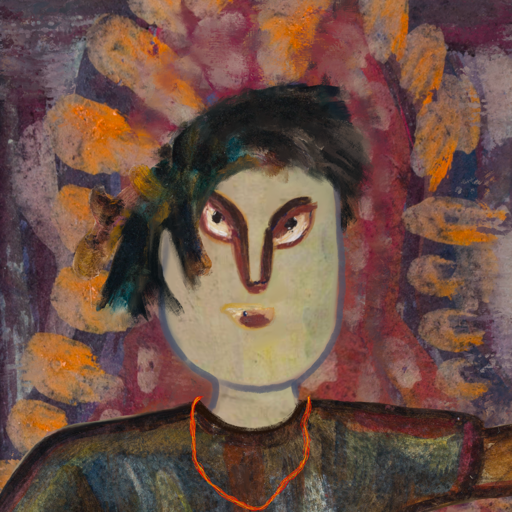
Background: Doll, Head And Neck Front: Hill_Girl, Face Front: After_Raid, Bust: Mosgoul, Hair Front: Pipe, Head Accessory: Blank, Second Necklace: Gypsy_Mother_2, Necklace: Blank, Baby: Blank